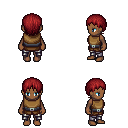
a pixel art fantasy rpg character, female body template, human, dark skin, leather chest armor, metal pants, brunette plain hairstyle, four views (front, back, left, right), 2x2 character sprite sheet, small pixel art, hard edges, no anti-aliasing